The picture encodes a bearing's raw vibration samples as pixel intensities in a 2-D grid. Determine the bearing's health state. Answer with exactly one of: normal, inner_race, outer_race, ball.
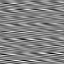
Answer: outer_race